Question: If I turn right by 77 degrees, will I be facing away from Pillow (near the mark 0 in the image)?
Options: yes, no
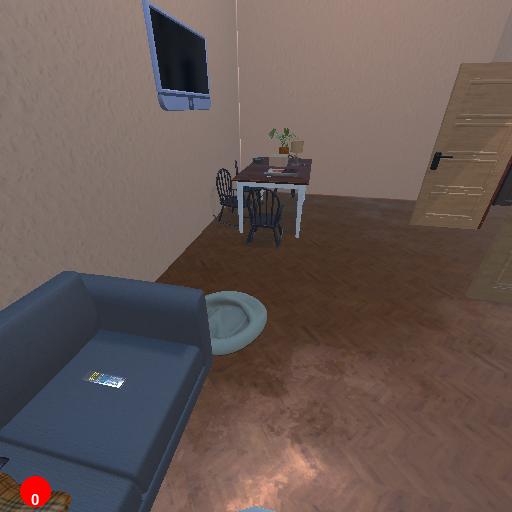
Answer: yes